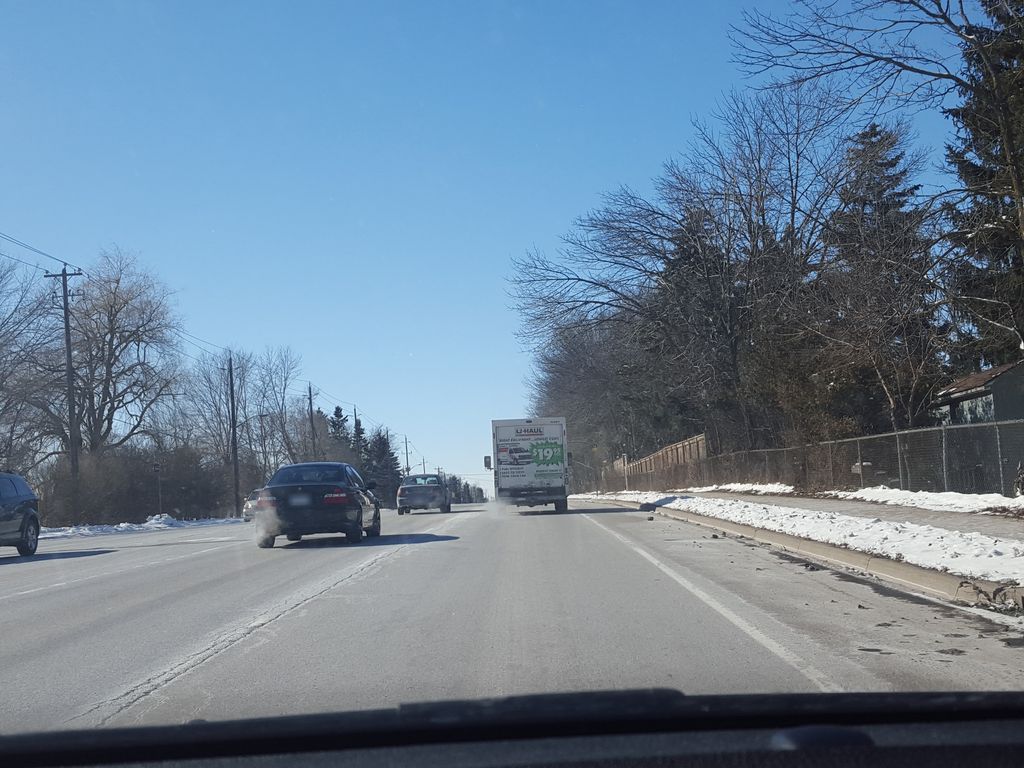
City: kitchener-waterloo